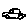
Label: car